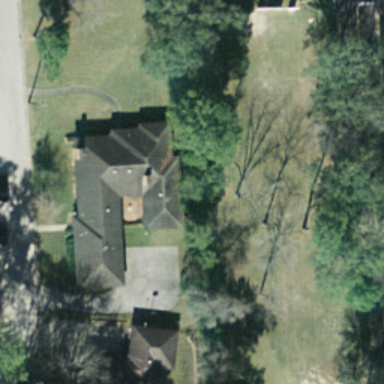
A villa is surrounded by lots of trees and lawn in the sparse residential area .